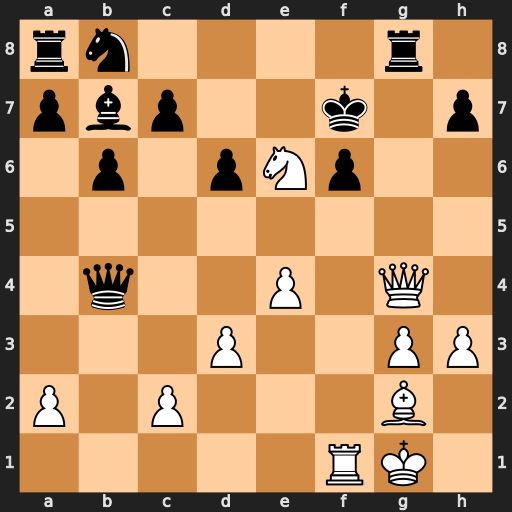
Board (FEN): rn4r1/pbp2k1p/1p1pNp2/8/1q2P1Q1/3P2PP/P1P3B1/5RK1
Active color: w
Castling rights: -
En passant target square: -
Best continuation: Rxf6+ Kxf6 e5+ dxe5 Qxb4